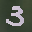
Label: 3